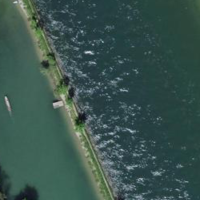
EUNIS habitat code: 15
Species observed at this site:
Phalacrocorax carbo
Rhamnus cathartica
Fulica atra
Anas platyrhynchos
Aythya ferina
Mergus merganser
Tinca tinca